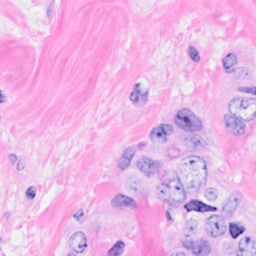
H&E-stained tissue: Breast